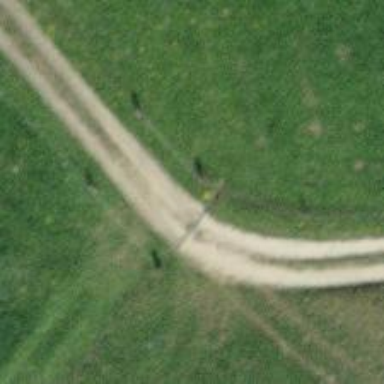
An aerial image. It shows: Gravel track with grade2 tracktype.